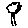
Label: tree